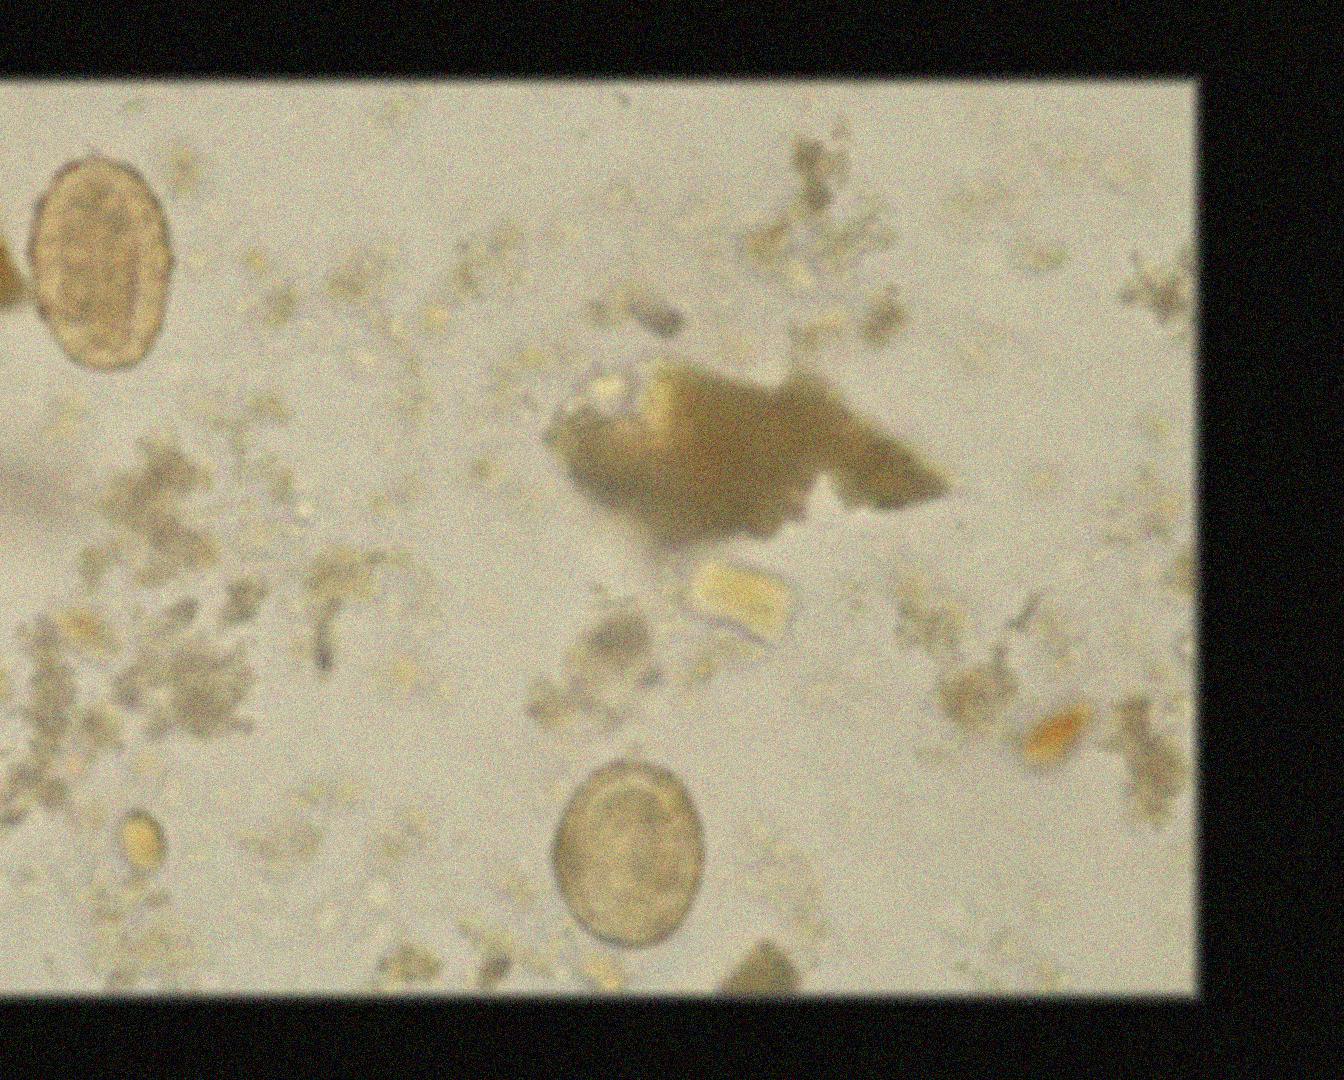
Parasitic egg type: Ascaris lumbricoides